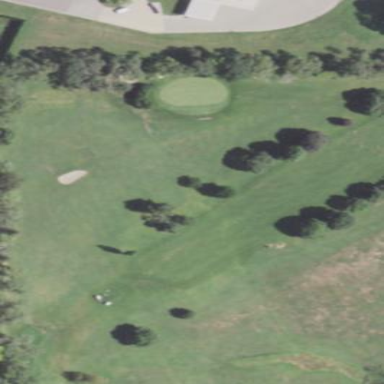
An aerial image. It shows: Driving range for golf on grass.